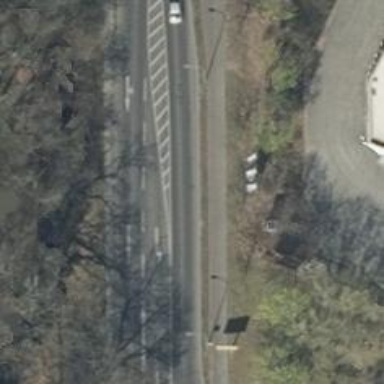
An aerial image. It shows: Secondary road with asphalt surface.